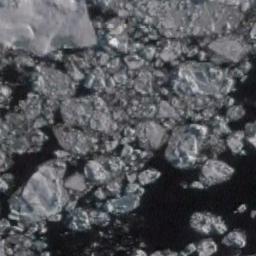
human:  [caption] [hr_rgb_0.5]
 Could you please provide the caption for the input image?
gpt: Countless ice cubes of all sizes are closely connected into a large piece floating on the deep blue sea .

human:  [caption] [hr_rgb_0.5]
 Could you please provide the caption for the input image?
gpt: There is a big ice and many small ice on the dark blue sea .

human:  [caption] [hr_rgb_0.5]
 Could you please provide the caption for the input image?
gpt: The sea is surrounded by sea ice .

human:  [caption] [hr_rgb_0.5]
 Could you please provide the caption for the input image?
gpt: A lot of sea ice of different sizes and thickness gathers together and the color of the seawater is deep blue .

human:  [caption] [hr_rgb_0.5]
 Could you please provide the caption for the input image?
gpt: There are some sea ice linked into sheets .